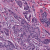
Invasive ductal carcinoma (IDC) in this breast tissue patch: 1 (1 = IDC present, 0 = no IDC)